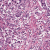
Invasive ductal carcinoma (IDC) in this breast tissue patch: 1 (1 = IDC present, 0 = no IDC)